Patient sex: M
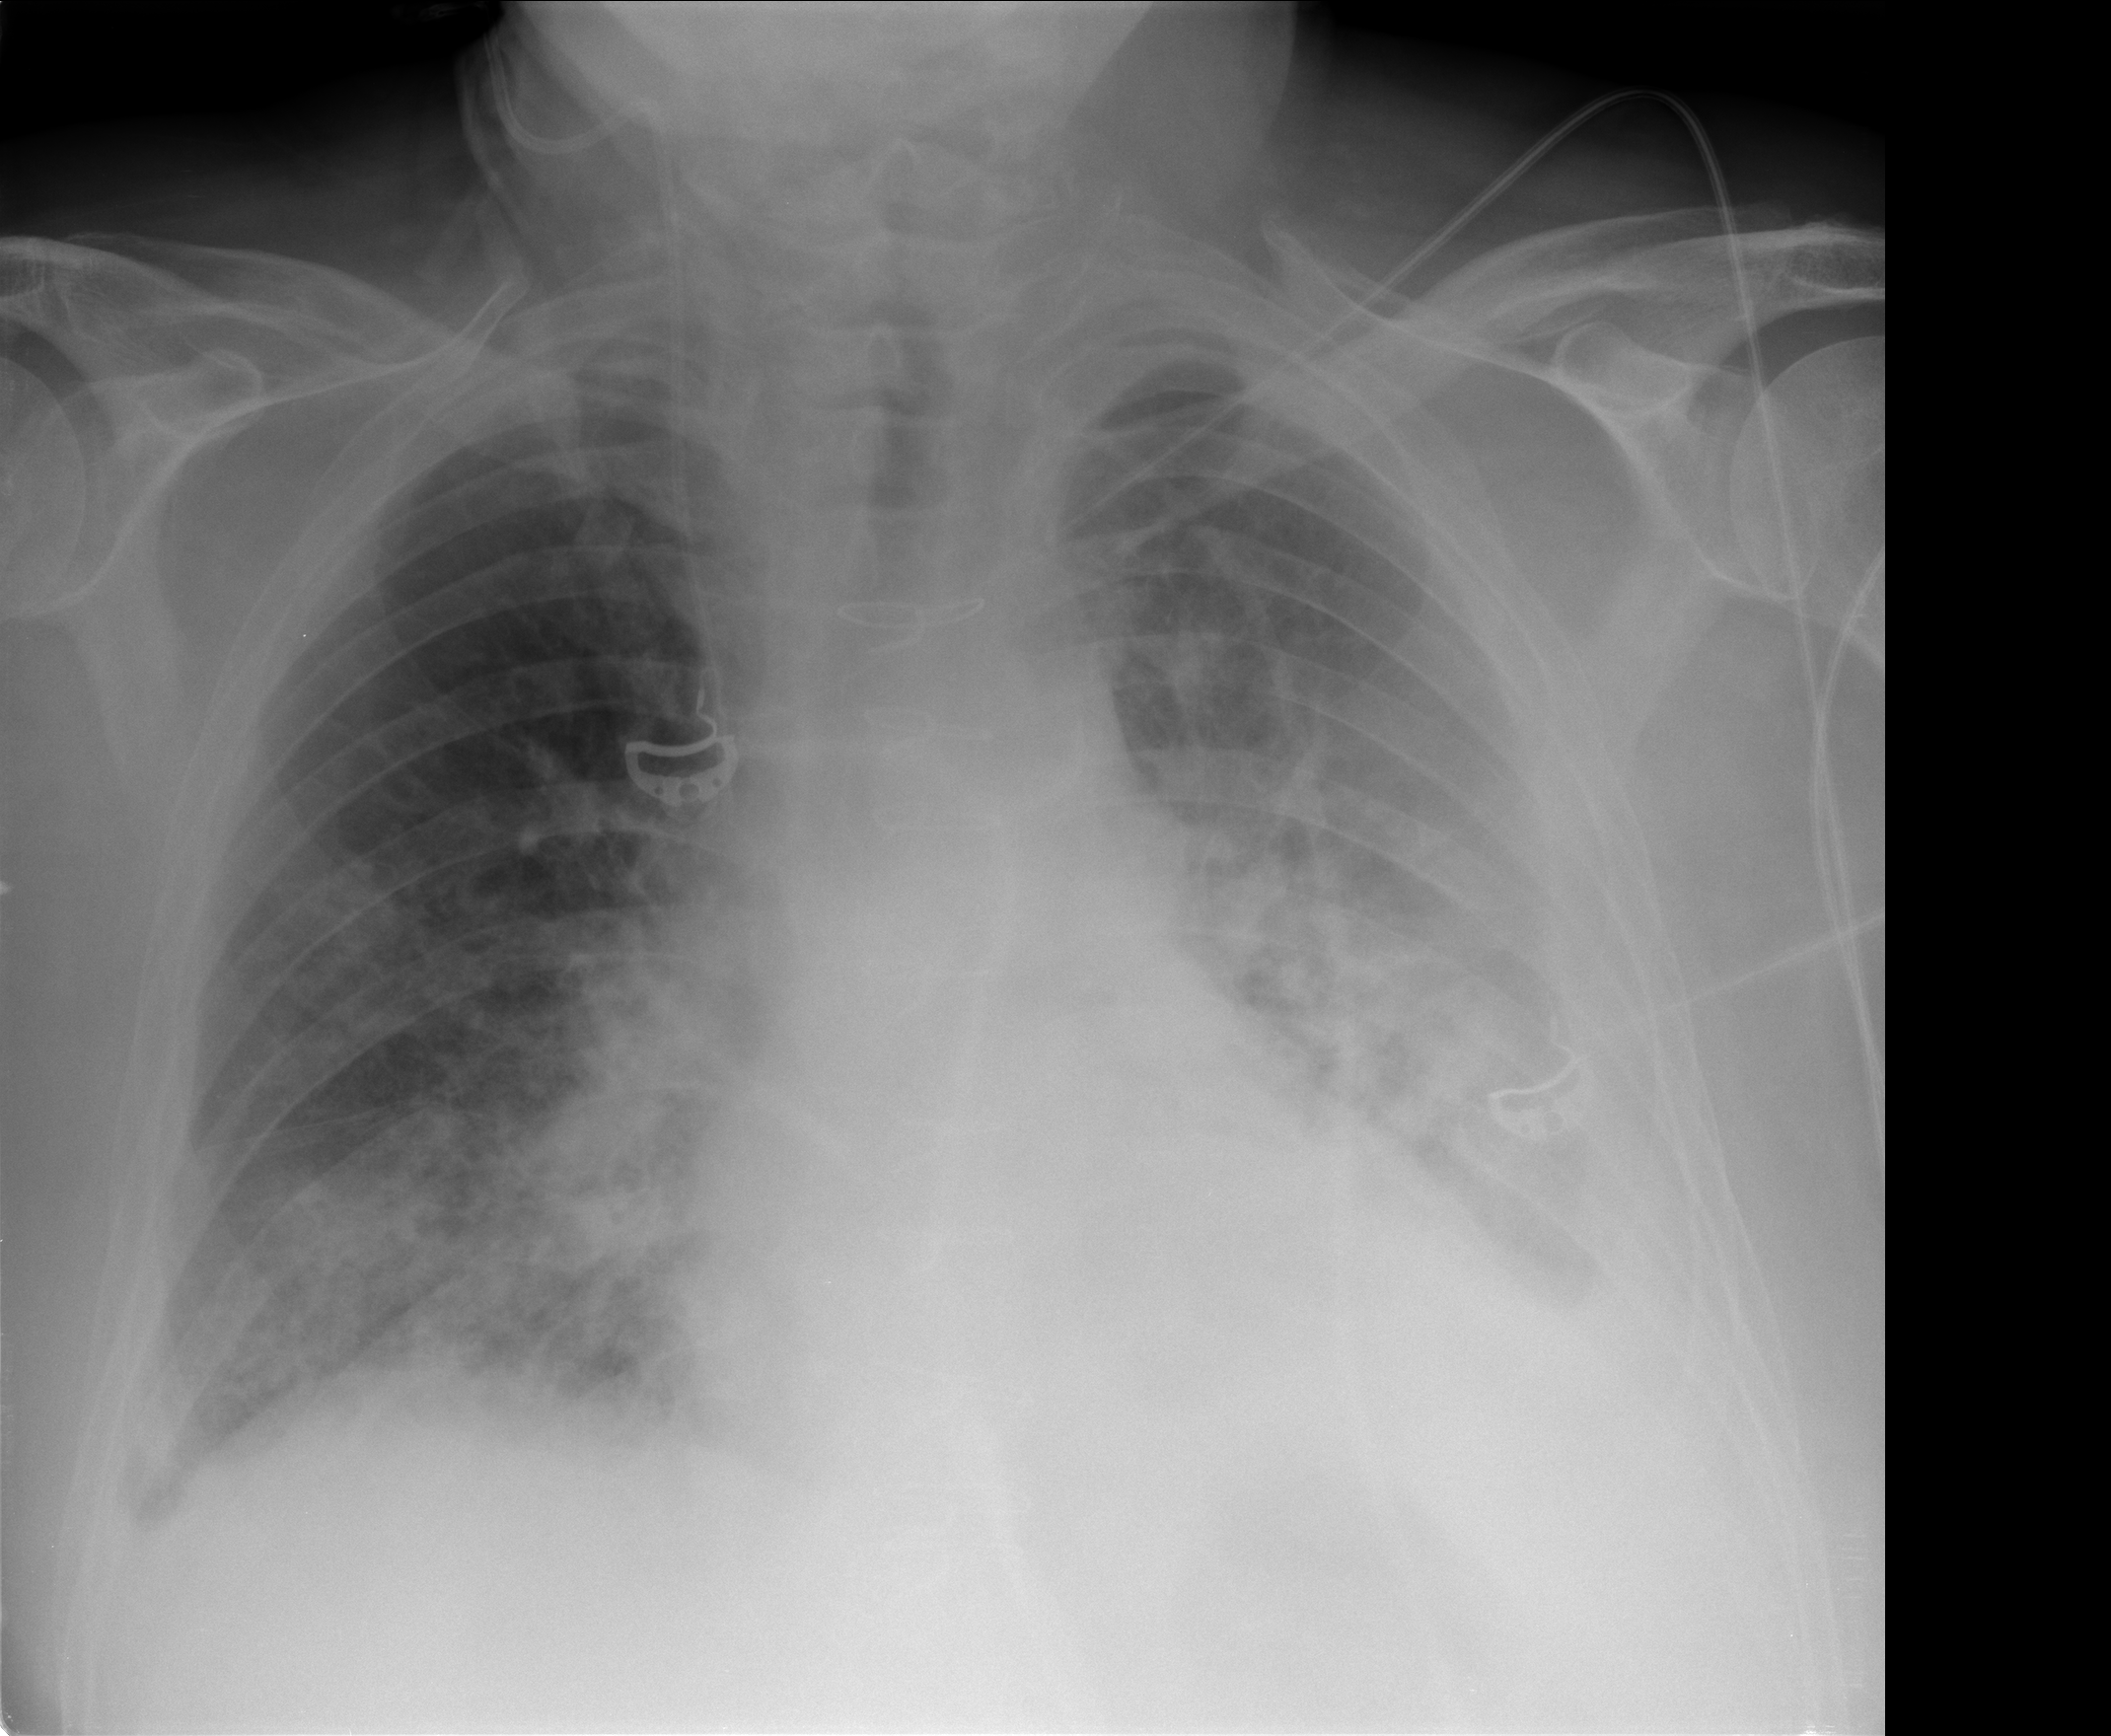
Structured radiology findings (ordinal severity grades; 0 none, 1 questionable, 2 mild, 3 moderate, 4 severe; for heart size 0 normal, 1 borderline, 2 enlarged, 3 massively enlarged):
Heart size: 2
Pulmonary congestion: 2
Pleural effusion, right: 0
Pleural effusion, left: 2
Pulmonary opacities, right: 2
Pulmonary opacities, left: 2
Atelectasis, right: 2
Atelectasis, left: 2